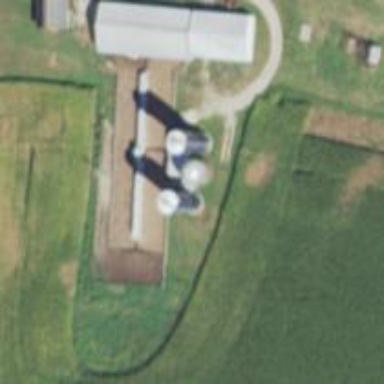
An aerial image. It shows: Silo.